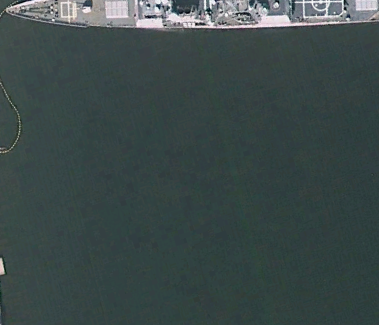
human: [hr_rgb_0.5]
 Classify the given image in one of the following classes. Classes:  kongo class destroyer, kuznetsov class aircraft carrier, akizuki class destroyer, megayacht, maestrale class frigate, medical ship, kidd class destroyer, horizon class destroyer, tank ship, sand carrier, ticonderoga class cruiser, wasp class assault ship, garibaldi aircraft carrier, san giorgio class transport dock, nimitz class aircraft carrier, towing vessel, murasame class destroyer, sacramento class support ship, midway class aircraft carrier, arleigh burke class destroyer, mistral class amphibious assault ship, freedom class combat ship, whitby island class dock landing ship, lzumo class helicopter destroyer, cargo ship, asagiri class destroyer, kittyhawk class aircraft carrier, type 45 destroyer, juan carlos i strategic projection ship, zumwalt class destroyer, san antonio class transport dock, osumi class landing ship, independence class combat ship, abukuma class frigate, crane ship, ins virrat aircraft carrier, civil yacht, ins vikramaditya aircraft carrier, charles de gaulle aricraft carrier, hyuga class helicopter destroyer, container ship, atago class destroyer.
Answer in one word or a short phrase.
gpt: Ticonderoga class cruiser